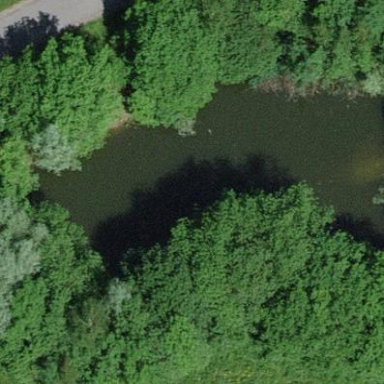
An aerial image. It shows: Serene pond surrounded by nature.